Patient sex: F
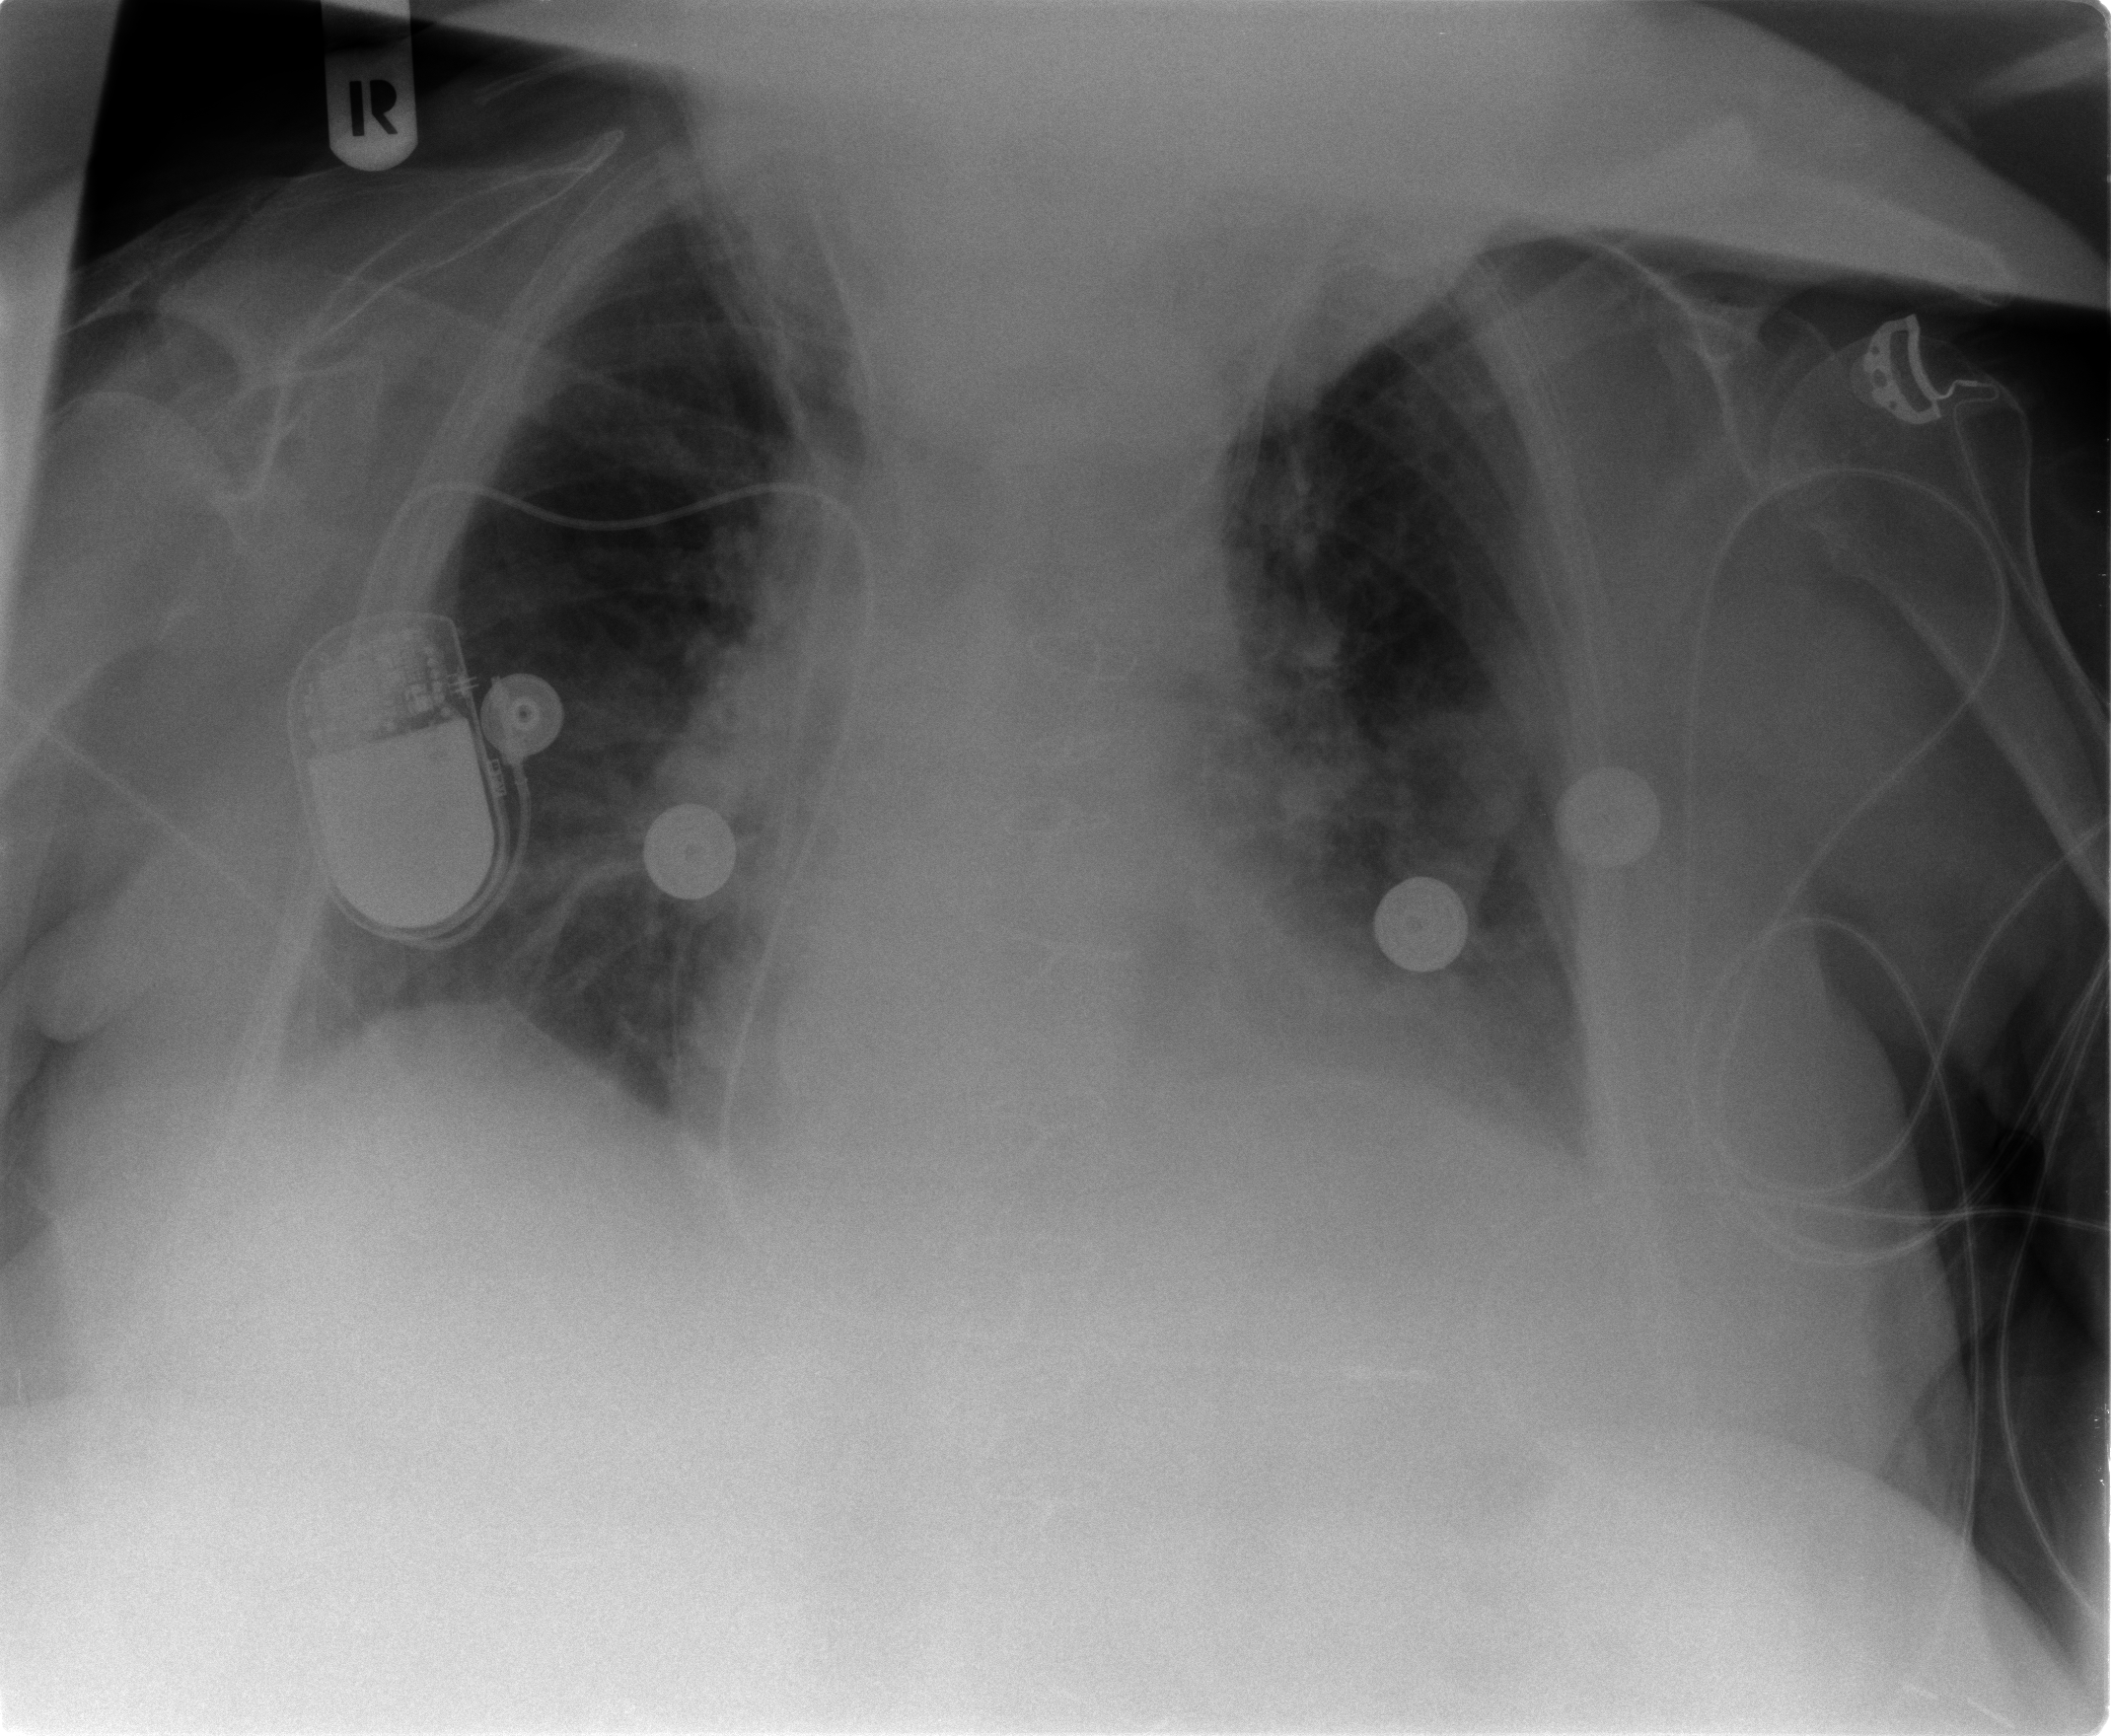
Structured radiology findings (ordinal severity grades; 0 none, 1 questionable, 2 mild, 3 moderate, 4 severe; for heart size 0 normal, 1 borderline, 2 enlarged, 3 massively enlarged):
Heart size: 2
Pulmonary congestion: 2
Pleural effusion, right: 2
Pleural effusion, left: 2
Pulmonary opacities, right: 0
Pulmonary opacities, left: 2
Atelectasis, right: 2
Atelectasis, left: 3